Question: I have an app running OpenLayers and have come across an interesting problem.
I create a polygon, called Project.
Then I have sub-projects that are inside that polygon.
The first time you create a sub-project, I clip the sub-project so that it is inside the Project.
'SpatialManager.ClipShape(subShape, projectShape);'
When you go to edit a project, I want to make sure that you keep the sub-project inside the Project.
'if(projectShape.STContains(subShape).isFalse)'
The problem comes with the clipping/contains. When clipping, the project and sub-project share the same boundary lines.
'STContains' wont be true because they share lines.
Is there anyway to check if a polygon contains a percentage of another shape, or contains with sharing lines?
Thanks.

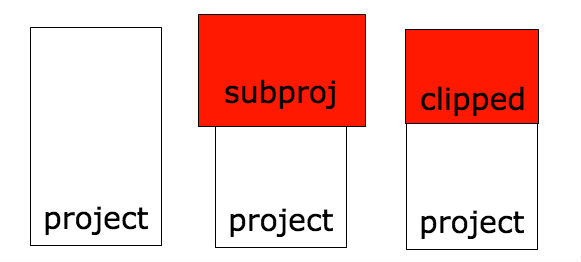
Answer: You are looking for <URL> useful, which will return true if two polygons touch, even at a single point, but do not have any interior points inside the other. 'STContains' isn't working for you because the polygons share a common boundary, or to quote from the DE-9IM explained below:
> Geometry b lies in the interior of a. Another definition: "a 'contains' b iff no points of b lie in the exterior of a, and at least one point of the interior of b lies in the interior of a
There is something with the slightly scary name of <URL>, which is abbreviated to DE-9IM for obvious reasons, which explains the underlying theory of spatial predicates.